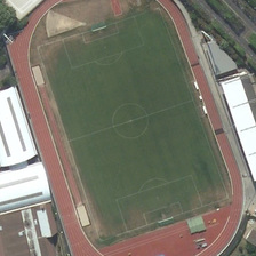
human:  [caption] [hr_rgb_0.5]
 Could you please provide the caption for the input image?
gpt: the playground with a runway is betweeen two white blocks .

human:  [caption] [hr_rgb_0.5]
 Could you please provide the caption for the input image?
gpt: bleachers with white ceilding is on the side of the ground track field .

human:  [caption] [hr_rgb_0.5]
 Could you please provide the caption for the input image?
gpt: There is a ground track and field with some square buildings next to it.

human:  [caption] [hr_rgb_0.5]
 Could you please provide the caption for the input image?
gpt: There are ground tracks on the ground beside some square buildings.

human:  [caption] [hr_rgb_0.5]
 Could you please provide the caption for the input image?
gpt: There is a field on the ground with some square buildings next to it.